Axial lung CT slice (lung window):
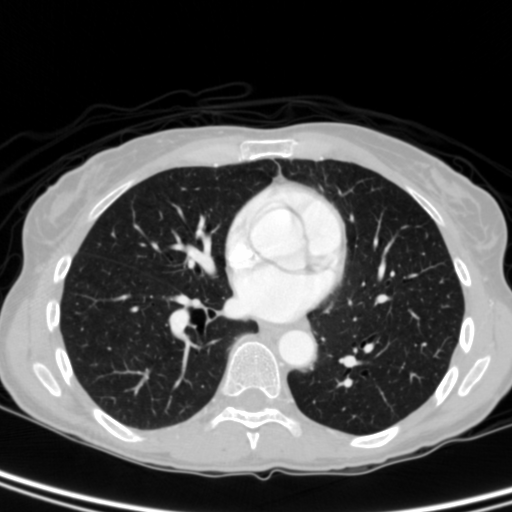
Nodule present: no